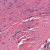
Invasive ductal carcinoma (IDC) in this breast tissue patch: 0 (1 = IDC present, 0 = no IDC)